Interaction volume radius: 5 \u00c5
Interaction volume height: 15 \u00c5
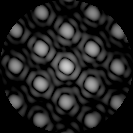
Disorder parameter: 0.08525